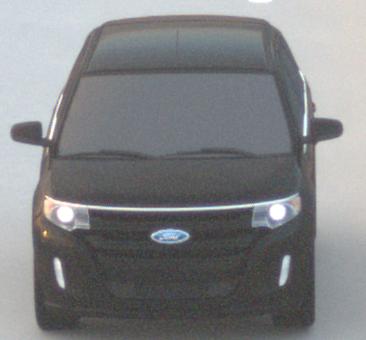
Make: Ford
Model: Edge
Detailed model: Gen. 1 Facelift
Model produced from: 2010
Model produced until: 2015
Doors: 5
Color: black
Road condition: dry road
Daytime: sunrise or sunset
Contrast: low contrast